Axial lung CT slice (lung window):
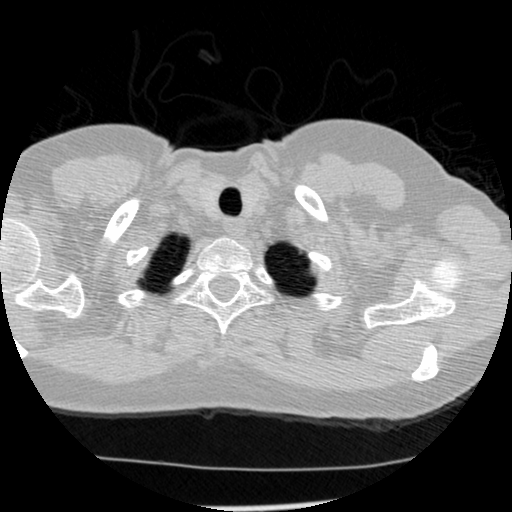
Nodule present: no